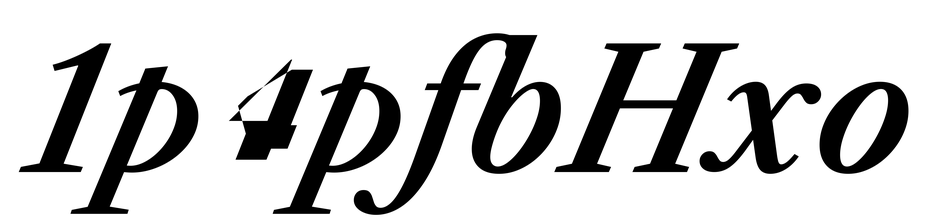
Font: LibreCaslonText-Italic_SemiBold_Italic